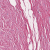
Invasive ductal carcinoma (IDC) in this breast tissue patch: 1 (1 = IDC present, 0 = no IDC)